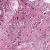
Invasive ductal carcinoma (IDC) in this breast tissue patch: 1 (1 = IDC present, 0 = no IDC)